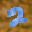
Label: 2